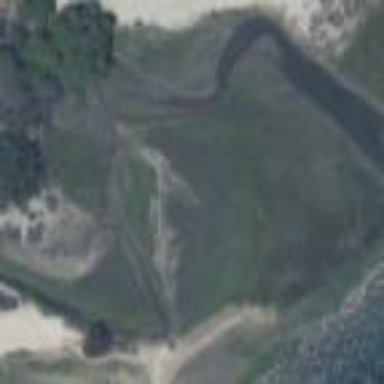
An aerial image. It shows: Wetland area with tidal influence.